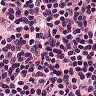
Metastatic tissue present: no